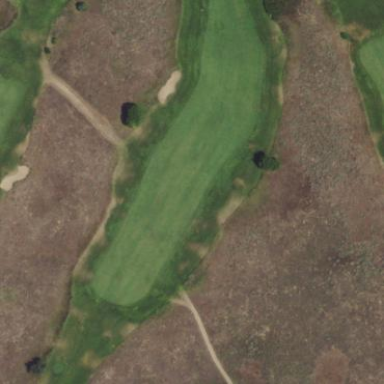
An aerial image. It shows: Golf rough area.